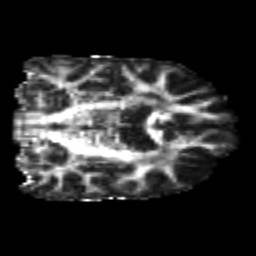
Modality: FA
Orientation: coronal
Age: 21
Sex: male
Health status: healthy
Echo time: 0.074 s